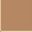
Piece: xx